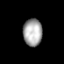
Tissue: prostate
Cell type: T cells
Senescence score: 0.3582
Nuclear area (px): 510
Mean DAPI intensity: 166.998